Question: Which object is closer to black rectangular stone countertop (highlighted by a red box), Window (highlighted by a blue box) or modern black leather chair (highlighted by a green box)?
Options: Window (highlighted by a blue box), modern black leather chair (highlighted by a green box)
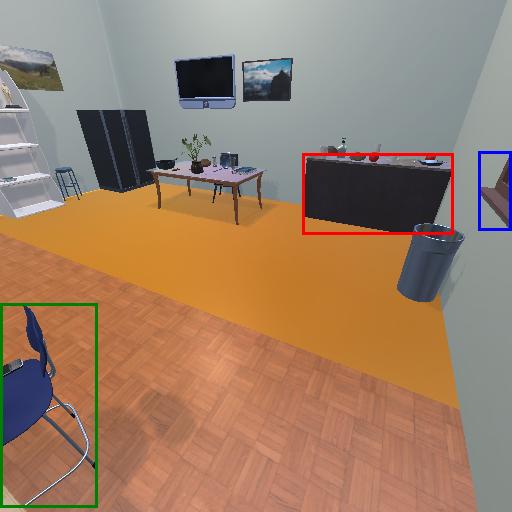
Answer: Window (highlighted by a blue box)